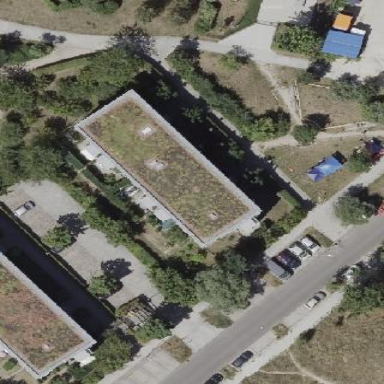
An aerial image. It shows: Apartment building with flat roof.